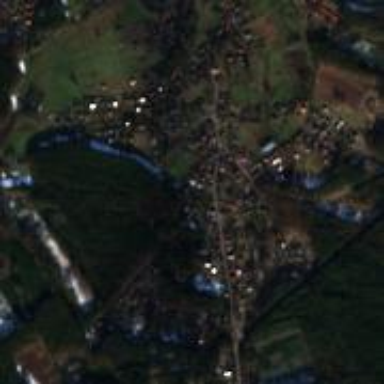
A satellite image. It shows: Village.